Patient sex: M
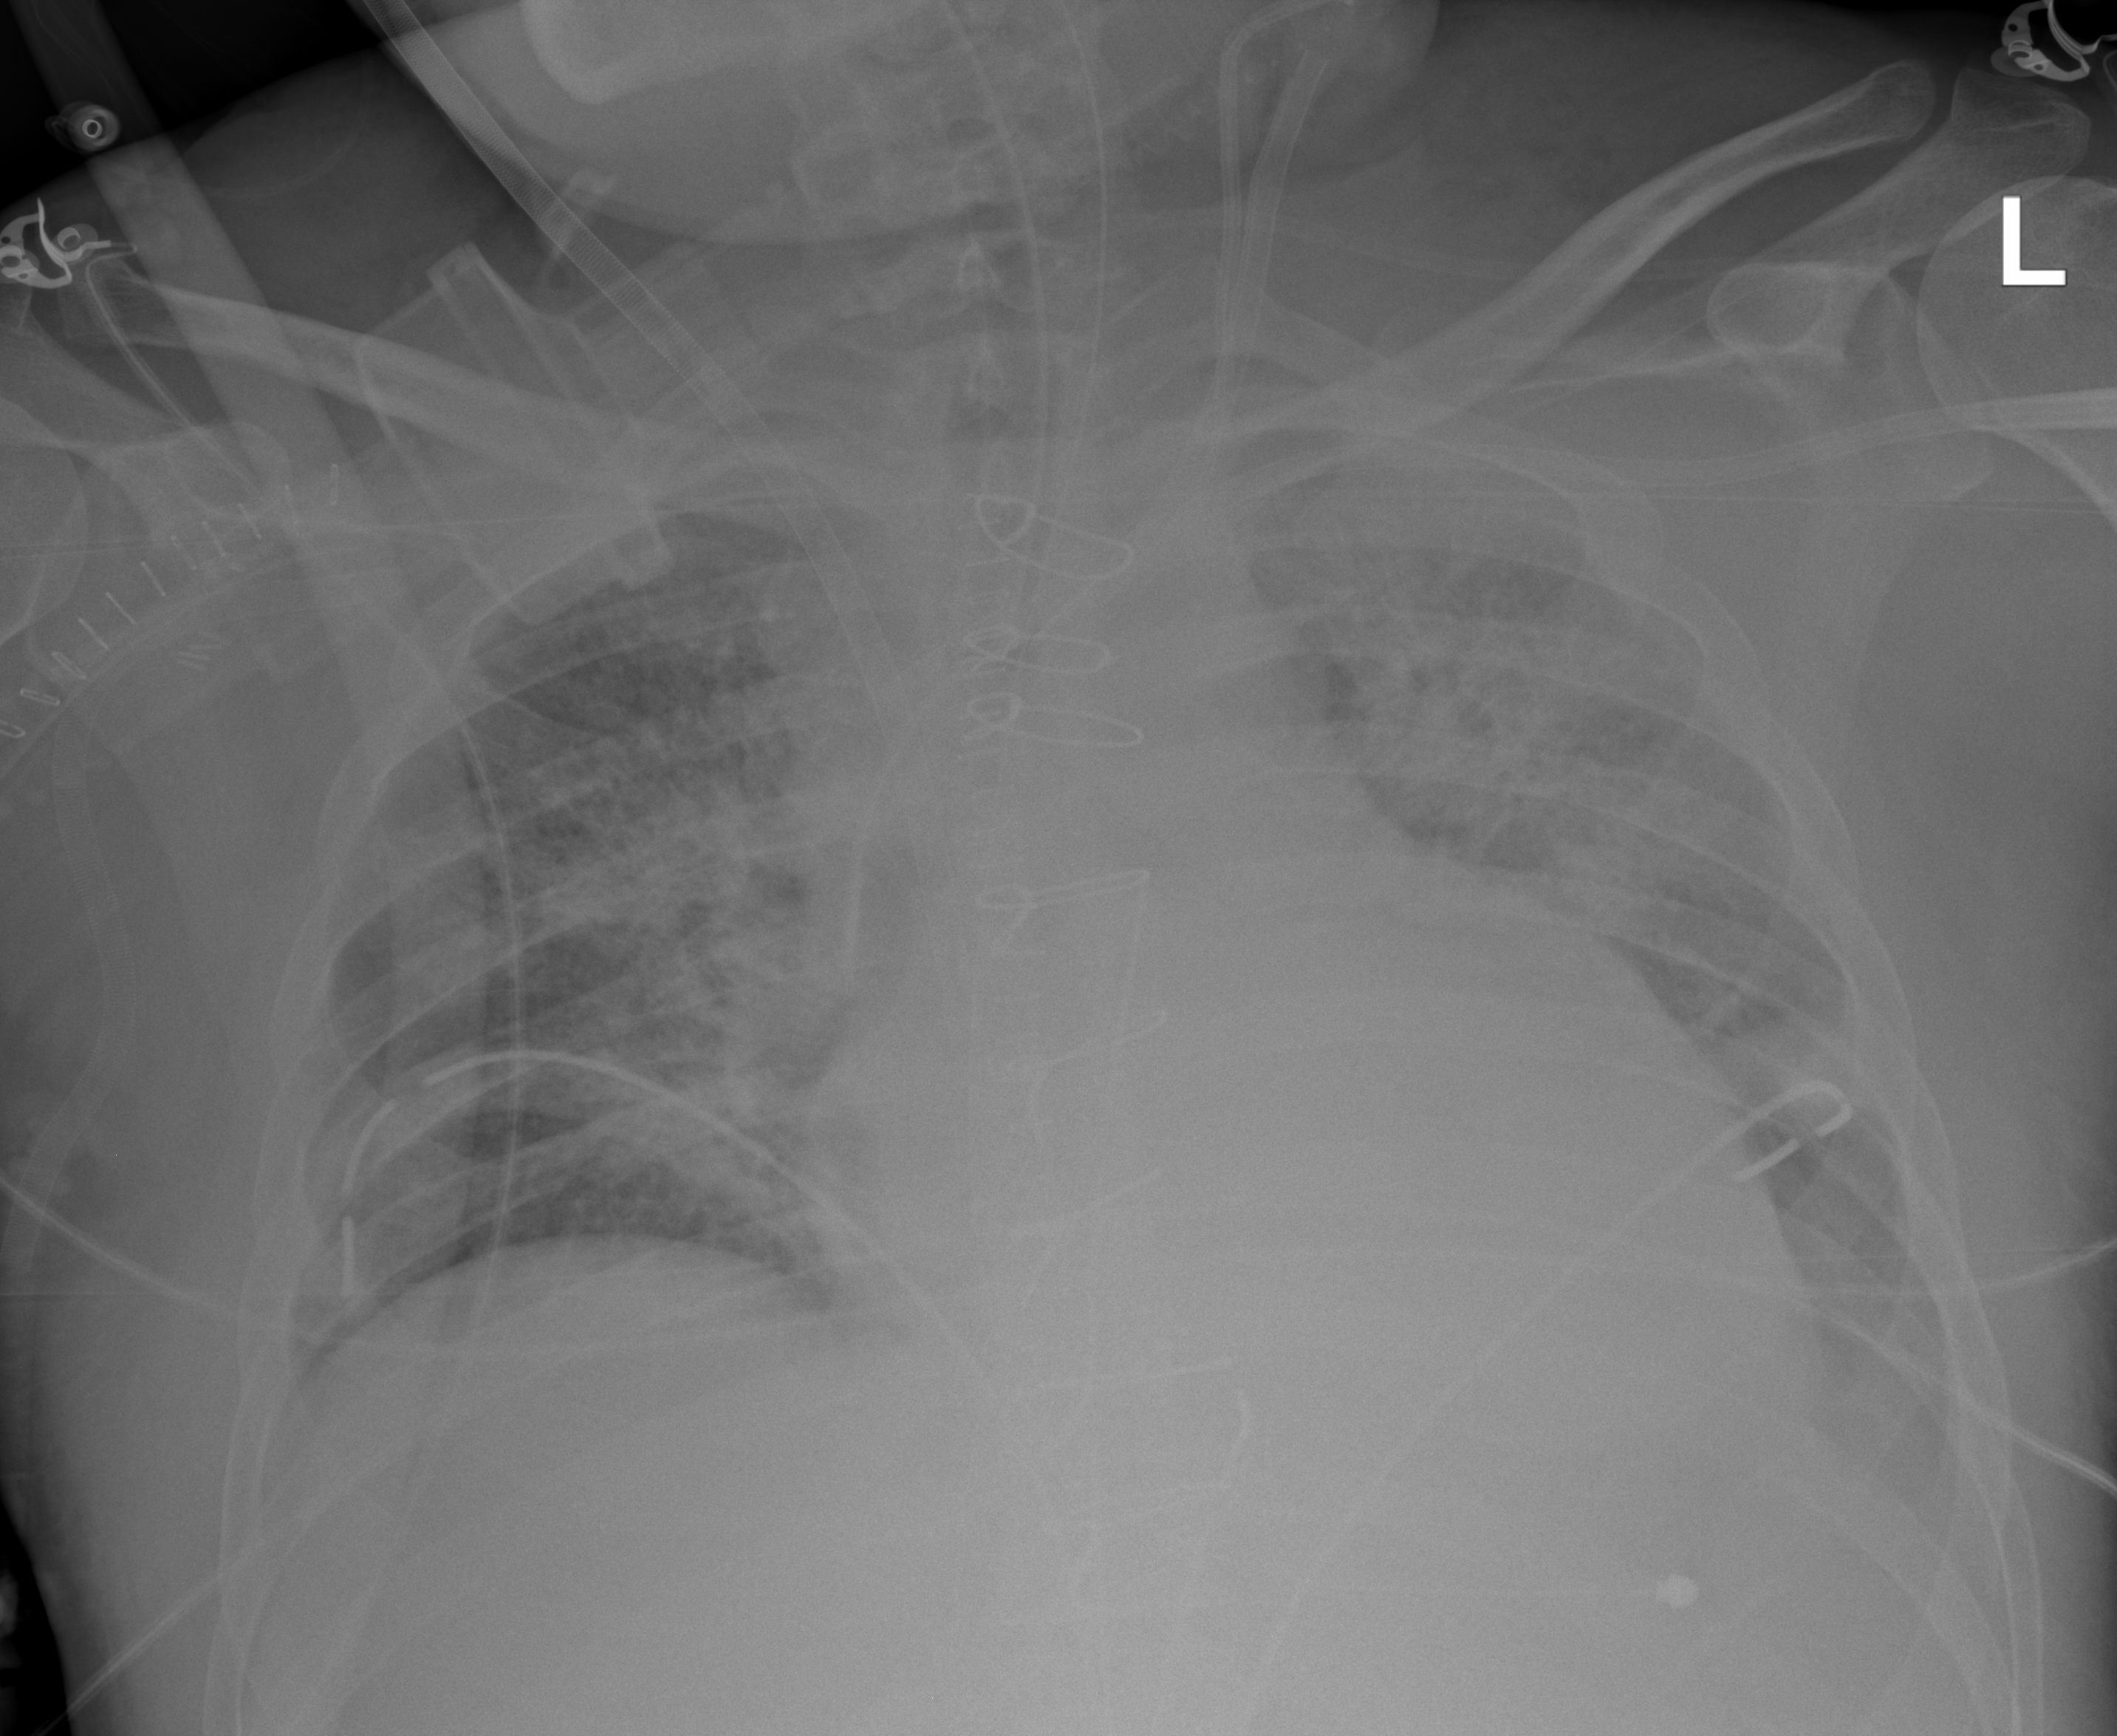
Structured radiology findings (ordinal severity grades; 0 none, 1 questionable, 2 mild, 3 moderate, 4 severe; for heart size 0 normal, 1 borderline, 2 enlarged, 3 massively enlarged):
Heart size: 2
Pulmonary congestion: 2
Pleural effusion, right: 0
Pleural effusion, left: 2
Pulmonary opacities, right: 3
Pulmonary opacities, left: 3
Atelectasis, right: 0
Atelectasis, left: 0